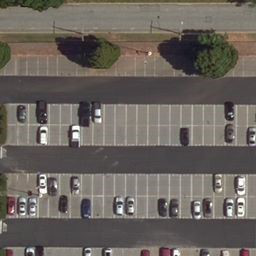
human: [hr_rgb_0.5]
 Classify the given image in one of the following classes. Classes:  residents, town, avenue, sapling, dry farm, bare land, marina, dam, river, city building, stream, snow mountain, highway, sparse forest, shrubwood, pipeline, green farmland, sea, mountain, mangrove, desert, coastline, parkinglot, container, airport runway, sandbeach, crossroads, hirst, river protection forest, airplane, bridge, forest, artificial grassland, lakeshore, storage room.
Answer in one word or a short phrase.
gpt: parkinglot